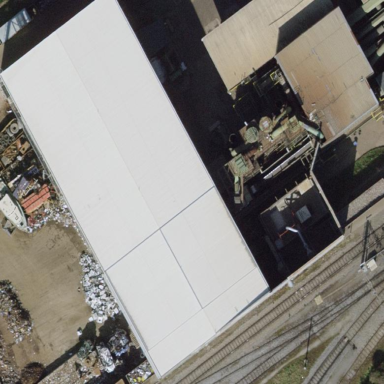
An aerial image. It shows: Industrial building.